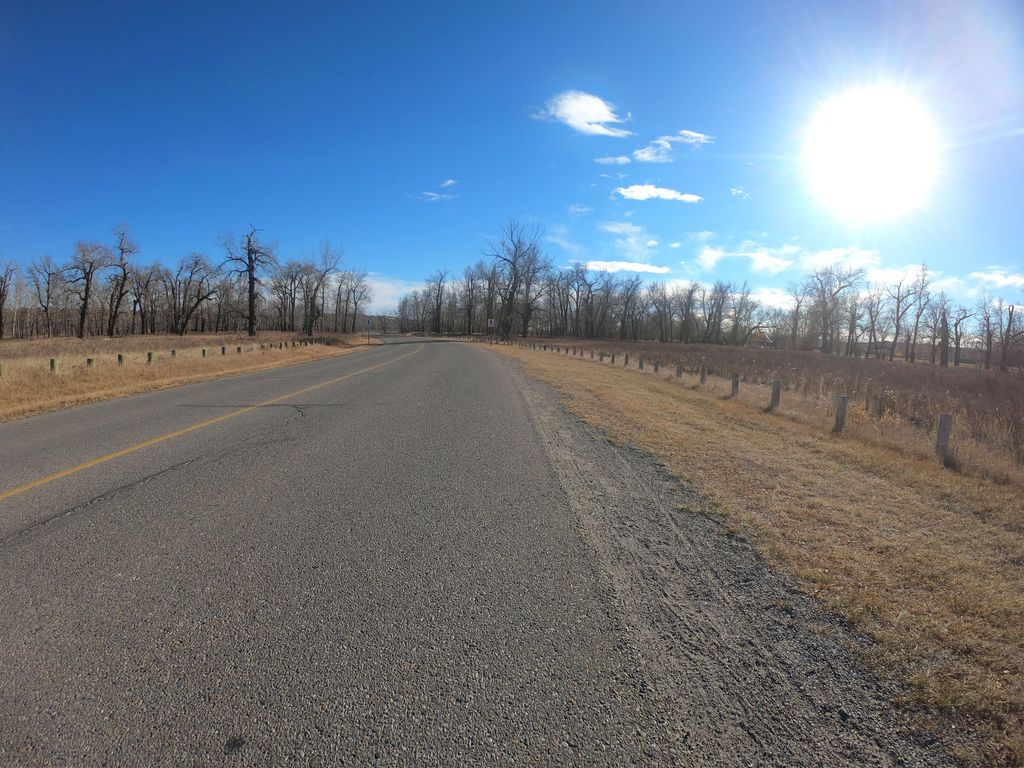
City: calgary